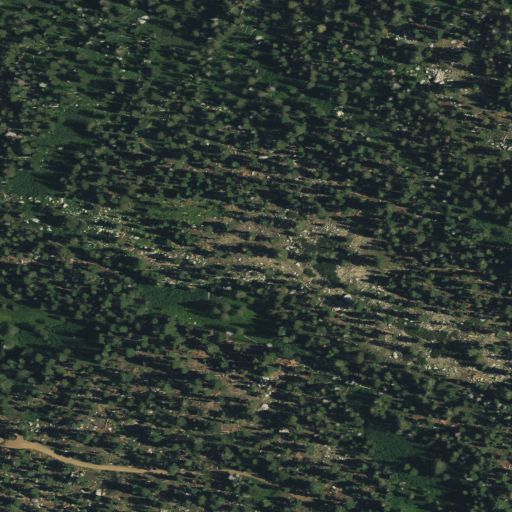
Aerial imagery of plain(s) in California named Morattini Flat containing evergreen forest and grassland